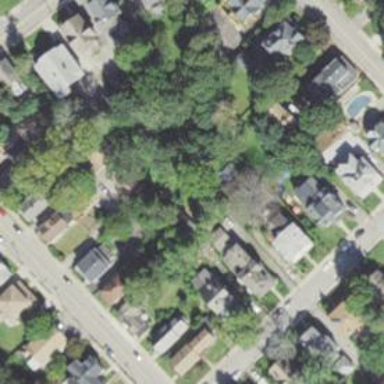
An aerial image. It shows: Residential driveway serving as service road.